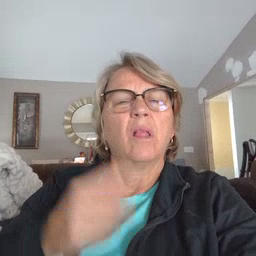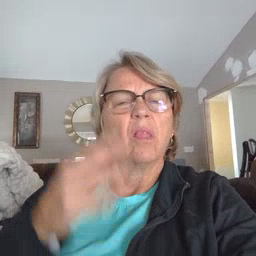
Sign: yucky